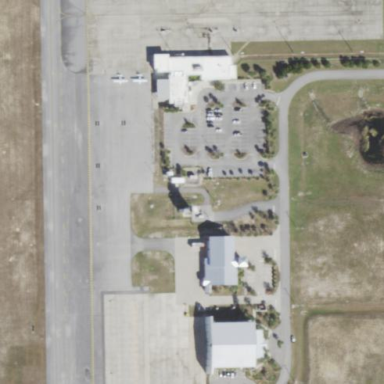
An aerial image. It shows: Apron at the airport.